Interaction volume radius: 10 \u00c5
Interaction volume height: 25 \u00c5
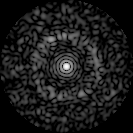
Disorder parameter: 0.8281